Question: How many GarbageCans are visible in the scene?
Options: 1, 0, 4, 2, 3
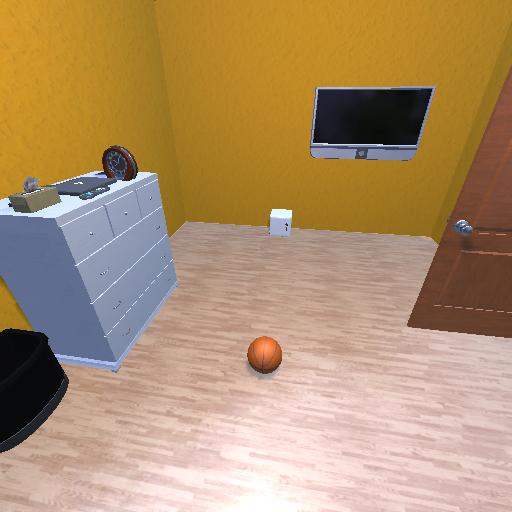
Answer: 1